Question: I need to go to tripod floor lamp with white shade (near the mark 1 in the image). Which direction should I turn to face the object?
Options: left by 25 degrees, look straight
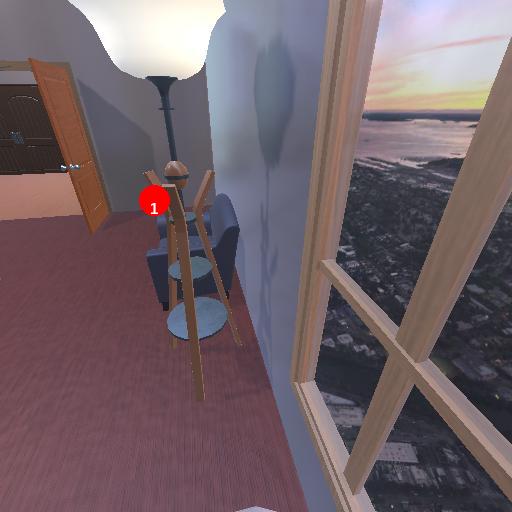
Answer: left by 25 degrees